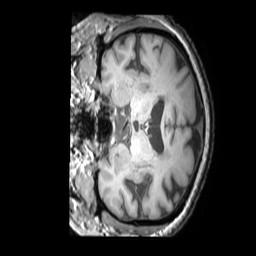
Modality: T1w
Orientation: coronal
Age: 59
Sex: female
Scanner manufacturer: philips
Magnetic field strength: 3 T
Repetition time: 0.009859 s
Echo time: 0.004594 s